Aerial crown-view tile of a tropical tree (Barro Colorado Island, Panama), acquired 20240813:
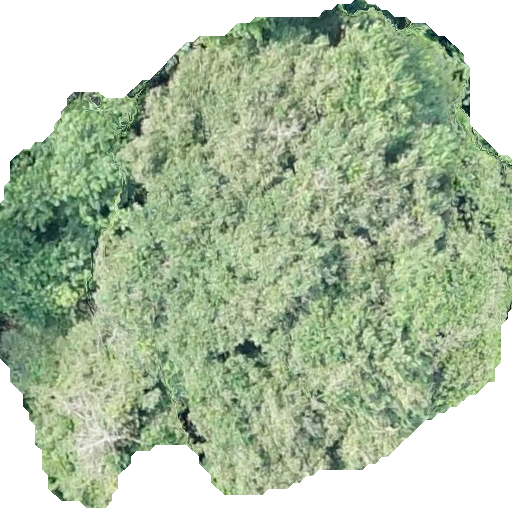
Species: Prioria copaifera
GBIF accepted scientific name: Prioria copaifera
Crown area: 310.055 m²